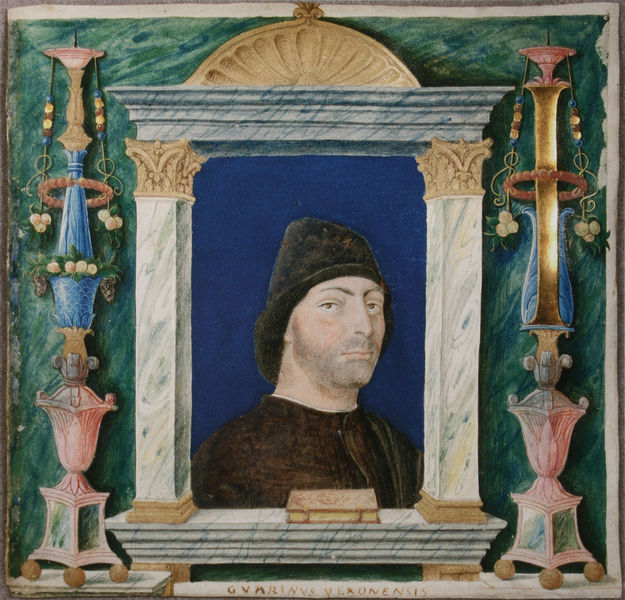
Titel: Der Humanist Raffael Zovenzoni präsentiert die poetische Sammlung ISTRIAS
Künstler: Lauro Padovano
Standort: Mailand
Institution: Archivo Storico Civico Biblioteca Trivulziana
Schlagwörter: blau, gemälde, mann, weiß, grün, braun, bunt, fenster, grau, haar, hintergrund, hut, lampe, marmor, mund, nase, pfeiler, schmuck, schwarz, säulen, zeichnung, blick, rot, beige, haube, ornament, bart, mütze, wand, augen, bibel, rahmen, sockel, bildnis, portrait, porträt, signatur, gold, kutte, mantel, girlande, perlen, renaissance, rokoko, rosa, vase, farbig, schrift, bogen, italien, giebel, pilaster, rand, symmetrie, inschrift, verzierung, kerze, kerzen, leuchter, stufen, marmoriert, bauer, tor, name, nische, buch, symmetrisch, text, kugeln, altar, architrav, kapitelle, kapitell, girlanden, kerzenständer, kerzenhalter, kerzenleuchter, gesims, halbprofil, voluten, mönch, ständer, muschel, edelmann, gedenken, gülden, ornamentik, korinthisch, grabstätte, kandelaber, tafelbild, ädikula, andenken, latein, ädicula, edicola, beschirftung, grotesken, veronese, kugelfüße, gaurinus, guarinus, lünete, memorandum, veronensis, 1511, vexunensis